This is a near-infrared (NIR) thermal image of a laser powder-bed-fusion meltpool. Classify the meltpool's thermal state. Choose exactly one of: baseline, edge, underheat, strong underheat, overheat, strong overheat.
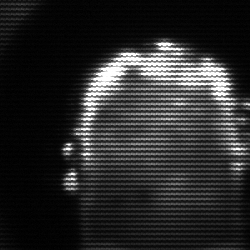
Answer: baseline